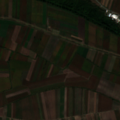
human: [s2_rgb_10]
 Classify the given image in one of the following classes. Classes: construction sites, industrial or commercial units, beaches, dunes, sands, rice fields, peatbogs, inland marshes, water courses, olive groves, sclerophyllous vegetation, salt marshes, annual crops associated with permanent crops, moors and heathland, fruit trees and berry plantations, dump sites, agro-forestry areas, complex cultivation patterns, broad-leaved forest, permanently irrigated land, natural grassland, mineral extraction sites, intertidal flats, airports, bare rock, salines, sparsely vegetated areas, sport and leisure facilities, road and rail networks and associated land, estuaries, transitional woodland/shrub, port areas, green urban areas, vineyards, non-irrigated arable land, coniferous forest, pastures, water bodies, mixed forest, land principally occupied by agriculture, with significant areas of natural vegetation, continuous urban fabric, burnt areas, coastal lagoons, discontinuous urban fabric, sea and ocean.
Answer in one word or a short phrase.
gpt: non-irrigated arable land, complex cultivation patterns, transitional woodland/shrub